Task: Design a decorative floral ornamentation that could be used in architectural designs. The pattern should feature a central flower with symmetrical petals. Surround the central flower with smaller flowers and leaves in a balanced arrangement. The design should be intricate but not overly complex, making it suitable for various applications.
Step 1470:
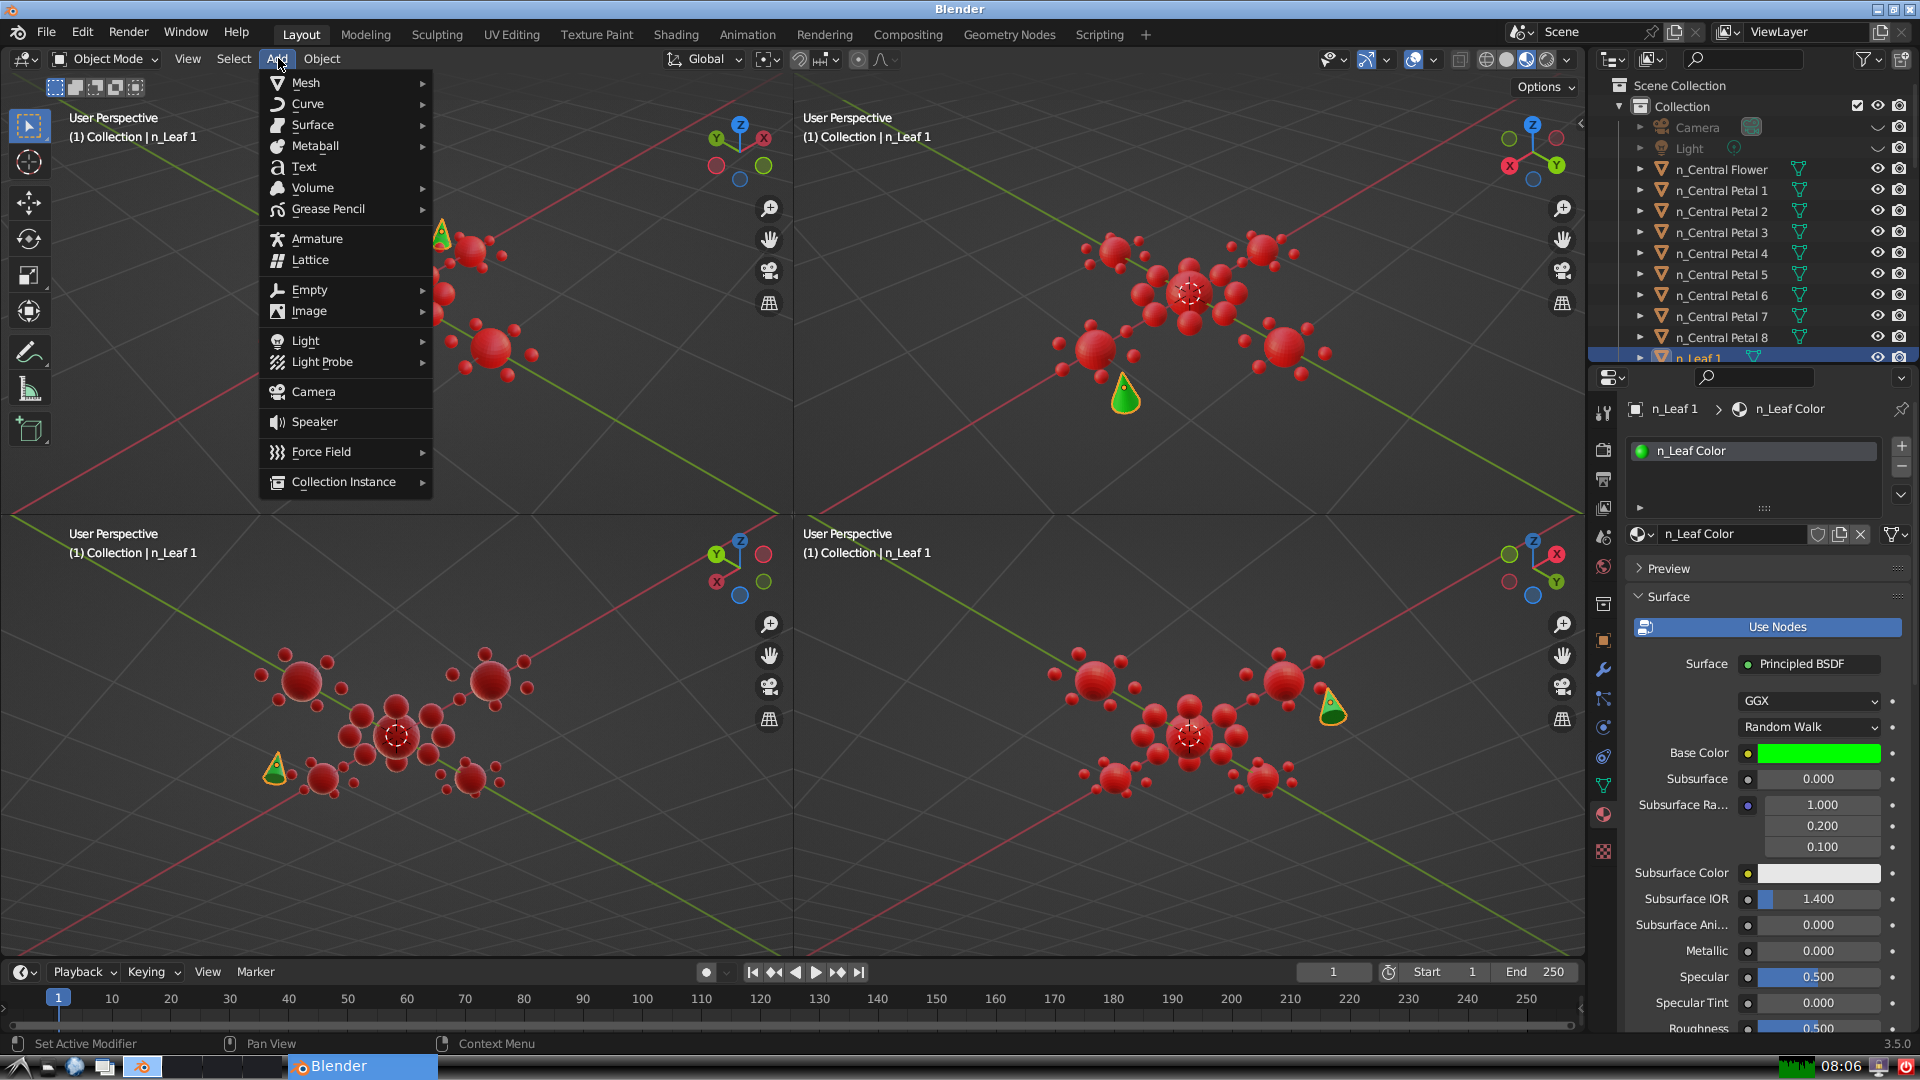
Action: {"mouse_move": [304, 82]}